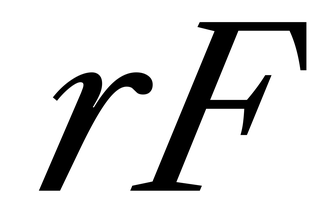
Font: LibreCaslonText-Italic_Italic